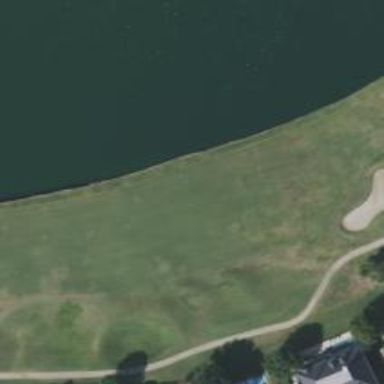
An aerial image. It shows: Golf hole.